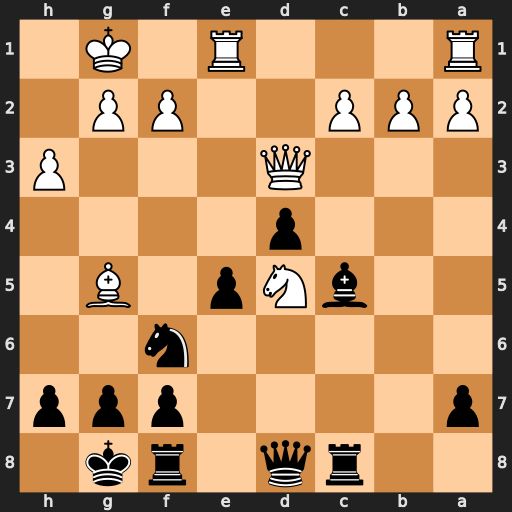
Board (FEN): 2rq1rk1/p4ppp/5n2/2bNp1B1/3p4/3Q3P/PPP2PP1/R3R1K1
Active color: b
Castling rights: -
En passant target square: -
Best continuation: Qxd5 Bxf6 gxf6